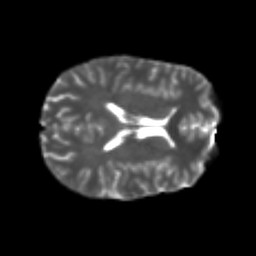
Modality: T2w
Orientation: axial
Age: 20
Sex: male
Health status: healthy
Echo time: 0.074 s